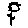
Label: flower